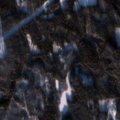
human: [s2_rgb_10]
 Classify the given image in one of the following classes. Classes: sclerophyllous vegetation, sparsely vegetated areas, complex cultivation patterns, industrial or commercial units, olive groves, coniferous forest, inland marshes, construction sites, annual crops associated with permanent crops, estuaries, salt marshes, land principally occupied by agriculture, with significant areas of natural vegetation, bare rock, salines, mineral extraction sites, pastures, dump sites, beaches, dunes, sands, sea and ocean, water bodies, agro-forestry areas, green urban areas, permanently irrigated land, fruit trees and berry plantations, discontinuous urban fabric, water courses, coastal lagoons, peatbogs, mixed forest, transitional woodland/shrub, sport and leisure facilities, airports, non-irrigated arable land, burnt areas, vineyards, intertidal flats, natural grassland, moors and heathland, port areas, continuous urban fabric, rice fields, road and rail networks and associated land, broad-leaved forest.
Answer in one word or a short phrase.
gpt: coniferous forest, mixed forest, transitional woodland/shrub